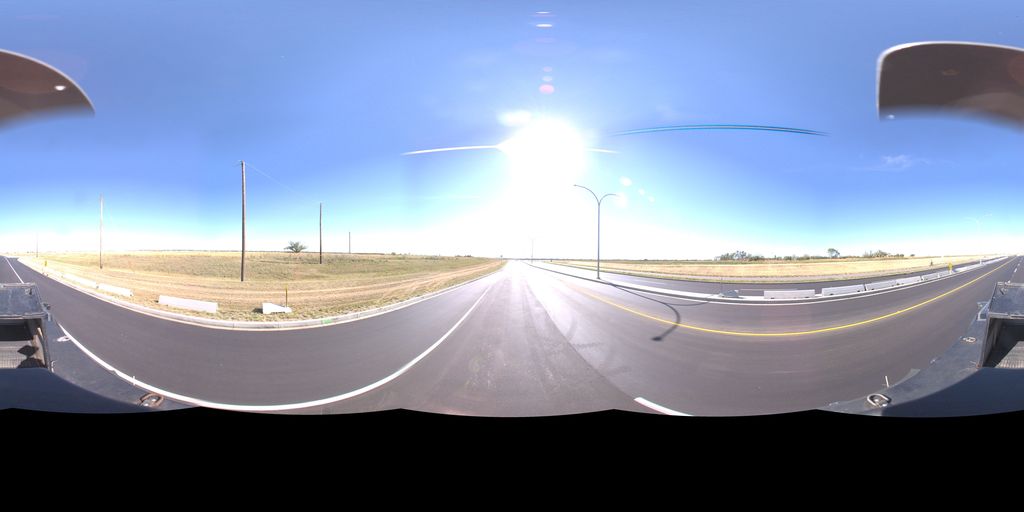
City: saskatoon